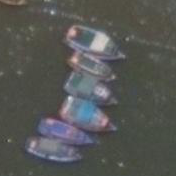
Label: civil